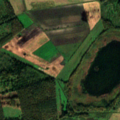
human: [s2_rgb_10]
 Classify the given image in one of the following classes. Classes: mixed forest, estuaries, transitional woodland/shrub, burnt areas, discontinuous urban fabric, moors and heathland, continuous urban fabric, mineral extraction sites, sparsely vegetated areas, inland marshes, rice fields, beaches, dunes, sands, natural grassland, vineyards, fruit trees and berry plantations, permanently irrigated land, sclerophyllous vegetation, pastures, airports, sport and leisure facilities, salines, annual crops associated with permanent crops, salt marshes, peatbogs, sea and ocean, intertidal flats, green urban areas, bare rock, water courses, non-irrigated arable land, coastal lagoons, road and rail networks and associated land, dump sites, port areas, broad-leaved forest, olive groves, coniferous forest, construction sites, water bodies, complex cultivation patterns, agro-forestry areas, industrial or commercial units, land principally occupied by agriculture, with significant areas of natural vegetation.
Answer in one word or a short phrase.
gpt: non-irrigated arable land, pastures, mixed forest, water bodies